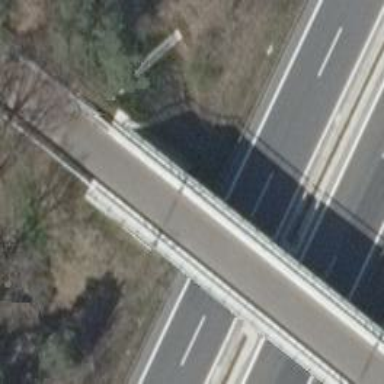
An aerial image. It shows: Beam bridge made by humans.